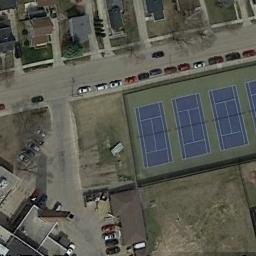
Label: tennis_court